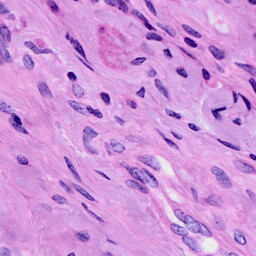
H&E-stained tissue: Cervix